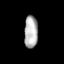
Tissue: lung
Cell type: Endothelial cells
Senescence score: 0.668
Nuclear area (px): 427
Mean DAPI intensity: 179.656